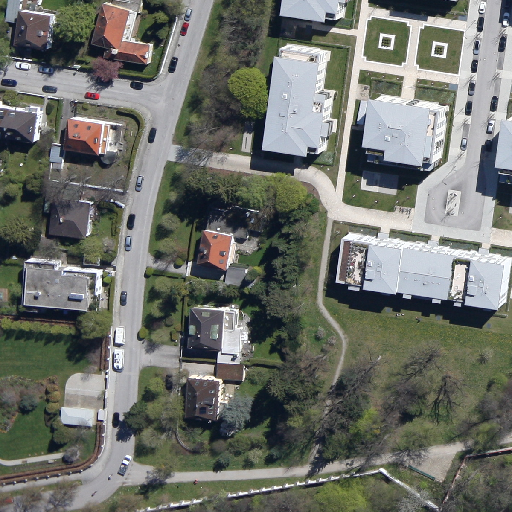
Referring expression: paved road